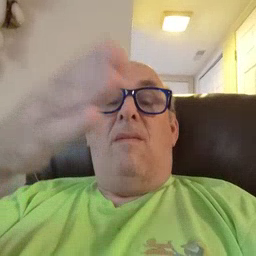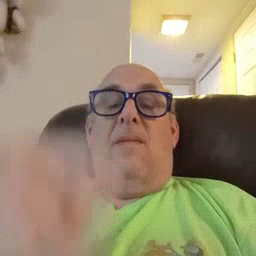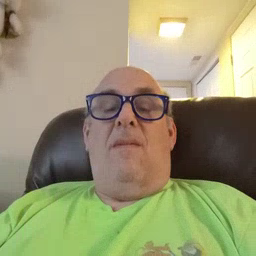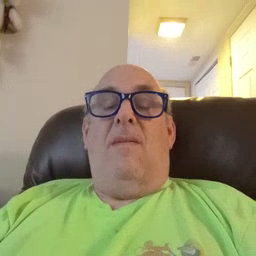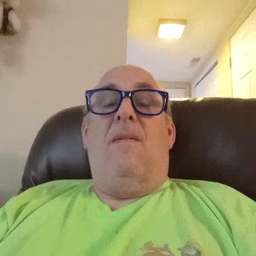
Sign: after